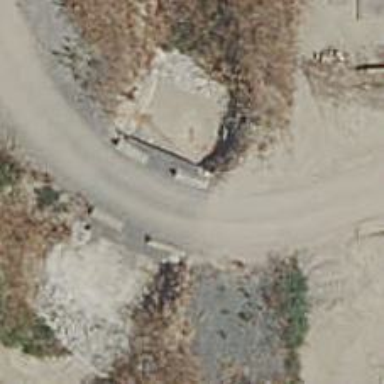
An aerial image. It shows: Block barrier made of concrete.